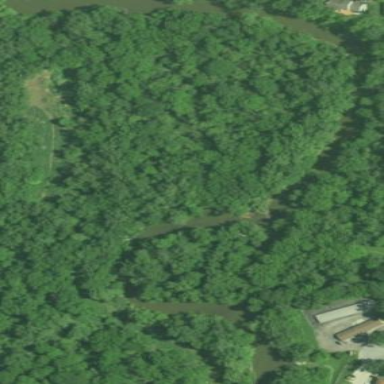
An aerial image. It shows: Beautiful woodland area.